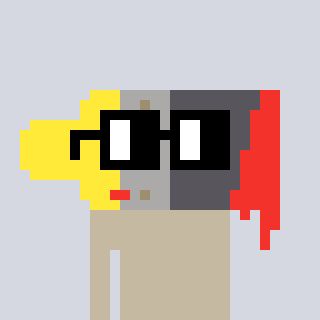
a pixel art character with square black glasses, a paintbrush-shaped head and a yellow-colored body on a cool background